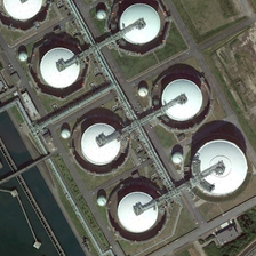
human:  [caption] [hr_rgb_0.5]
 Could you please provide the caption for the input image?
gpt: Seven white water tanks are arranged in two rows near a river.

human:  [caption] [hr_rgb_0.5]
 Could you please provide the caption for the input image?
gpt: Seven white storage tanks are lined up in two rows near the river.

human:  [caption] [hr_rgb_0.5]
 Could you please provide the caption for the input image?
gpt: Seven white reservoirs are arranged in two rows near the river.

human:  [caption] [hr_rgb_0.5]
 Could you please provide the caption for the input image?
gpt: Seven white reservoirs, two rows, near the river.

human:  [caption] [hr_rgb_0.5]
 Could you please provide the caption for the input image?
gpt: Seven white containers are arranged in two rows near a river.